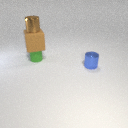
small brown metal cylinder above small green rubber cylinder